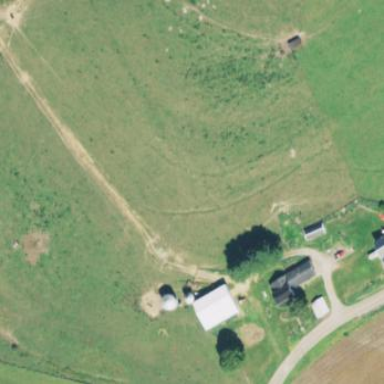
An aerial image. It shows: Farmyard area.